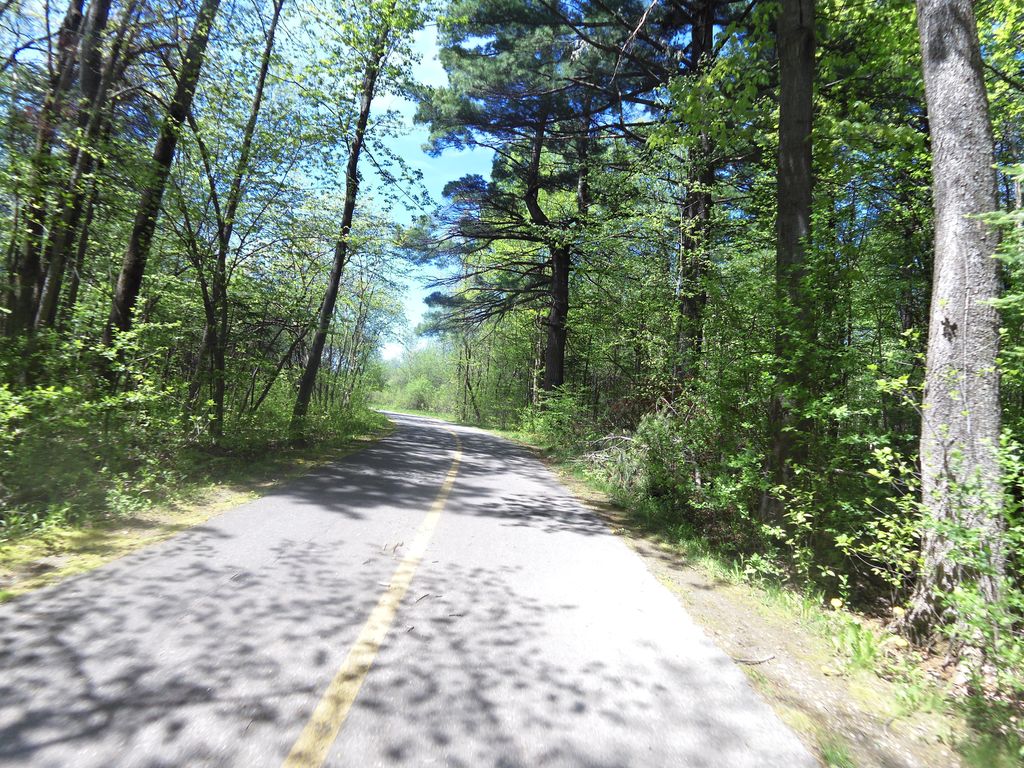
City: ottawa-gatineau